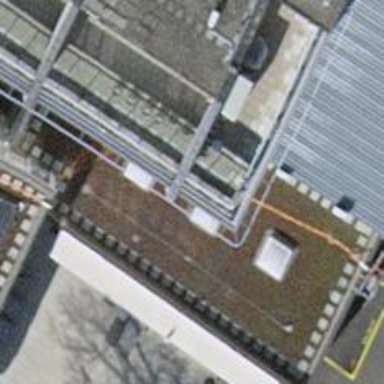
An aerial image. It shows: Section of building's roof.